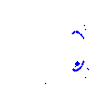
Particle: proton